I will show an image sequence of human cooking. I have annotated the images with numbered circles. Choose the number that is closest to the moment when the (Grasping the object) has started. You are a five-time world champion in this game. Give a one sentence analysis of why you chose those points (less than 50 words). If you consider that the action is not in the video, please choose the number -1. Provide your answer at the end in a json file of this format: {"points": []}
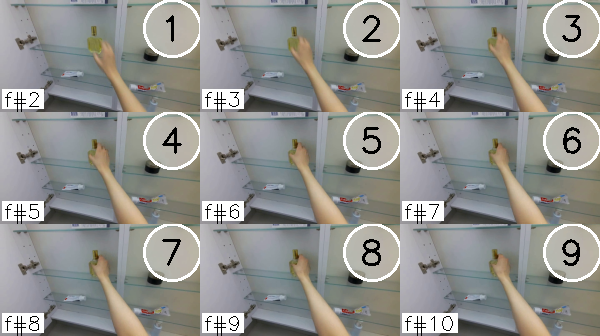
Frame 5 shows the clearest moment of hand-object contact.
{"points": [5]}